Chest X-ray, AP view. Patient: 52 years old, sex F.
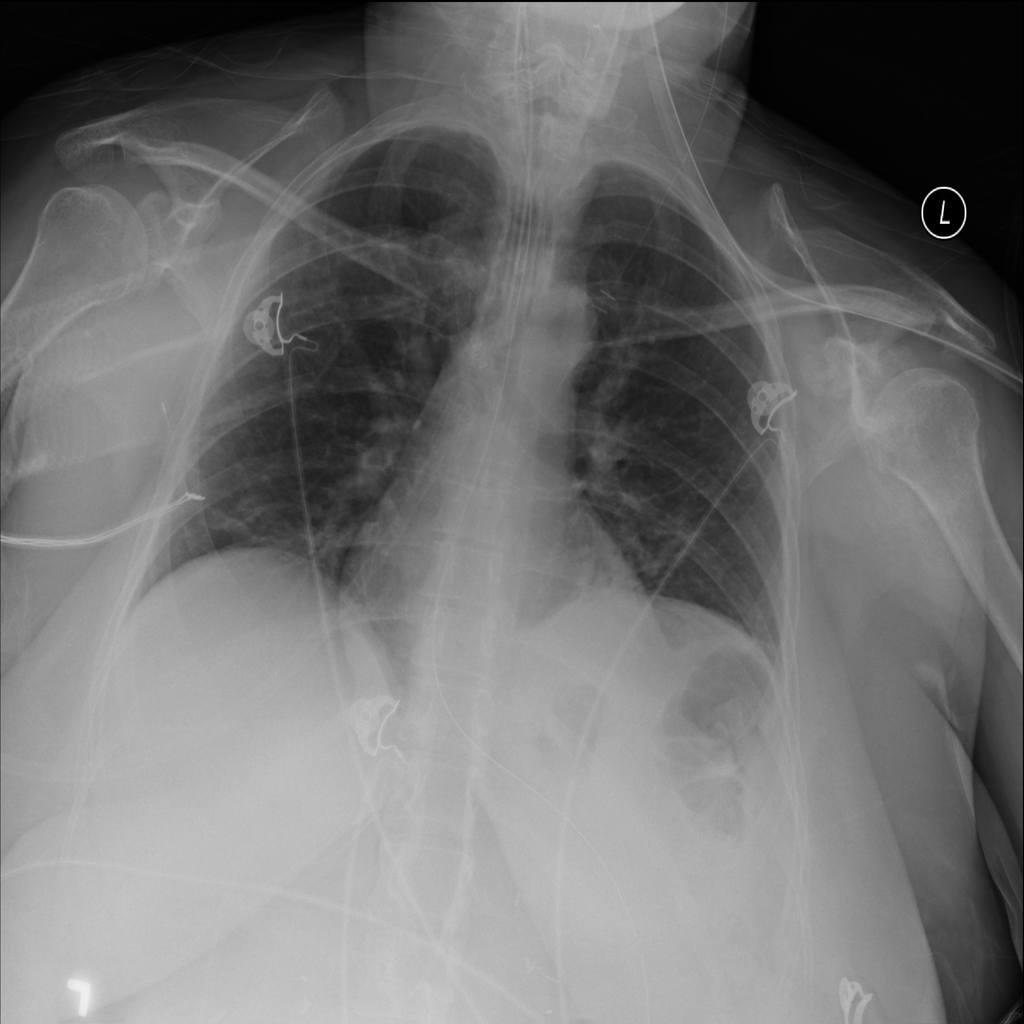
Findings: No Finding